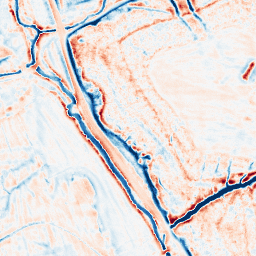
Category: edge_preserving
Decomposition family: bilateral
Decomposition parameters: d: 15
sigma_color: 100
sigma_space: 75
Upsampling method: sinc_hamming
Upsampling parameters: scale: 4
kernel_size: 16
Upsampling scale: 4